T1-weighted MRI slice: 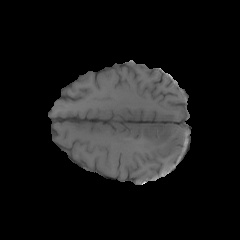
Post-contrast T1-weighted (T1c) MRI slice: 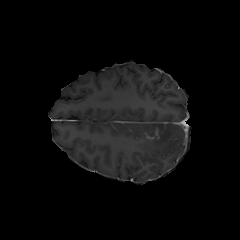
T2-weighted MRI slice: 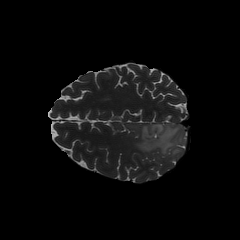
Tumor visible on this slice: yes